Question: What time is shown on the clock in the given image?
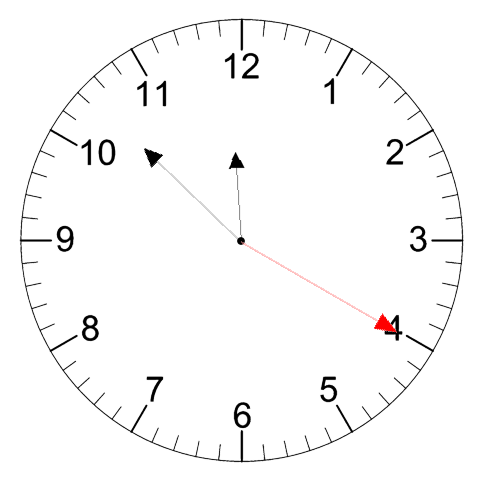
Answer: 11:52:20